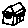
Label: house